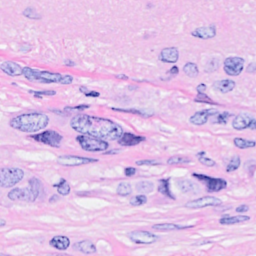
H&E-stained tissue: Breast